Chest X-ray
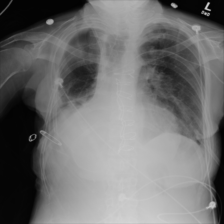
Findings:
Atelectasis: negative
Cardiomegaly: negative
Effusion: negative
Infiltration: negative
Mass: negative
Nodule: negative
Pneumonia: negative
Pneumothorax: positive
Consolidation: negative
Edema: negative
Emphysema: negative
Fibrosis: negative
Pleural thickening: negative
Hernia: negative